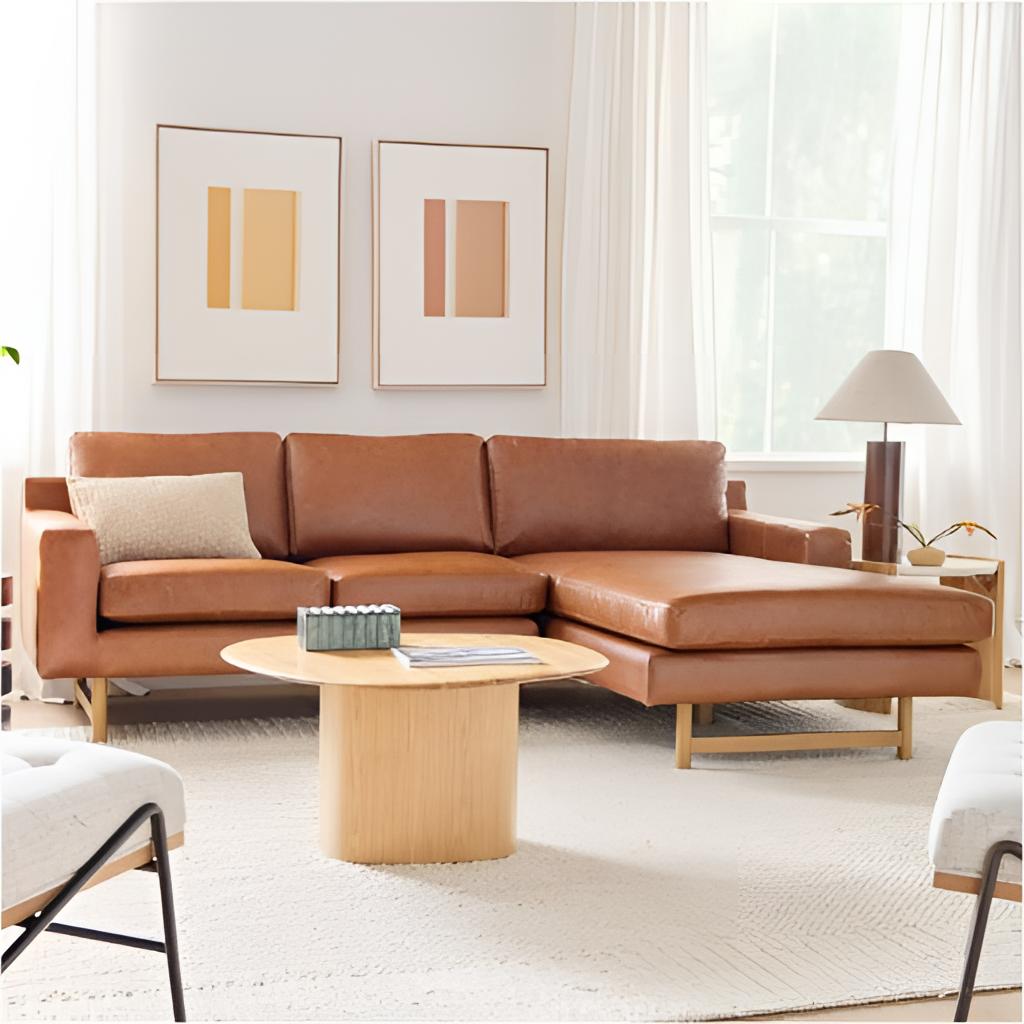
leather sectional sofa, living room, contemporary, white paint wallpaper, with solid pattern, carpet flooring, with large square pattern